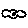
Label: cloud